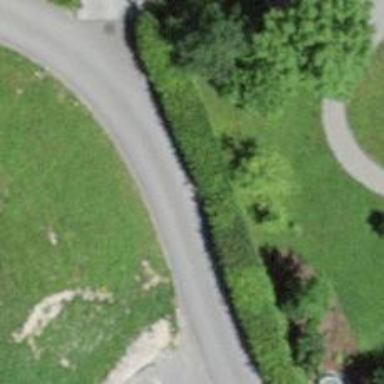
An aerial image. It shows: Service road.